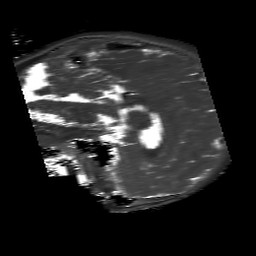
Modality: T2map
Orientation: sagittal
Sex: male
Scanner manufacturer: siemens
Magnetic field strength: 3 T
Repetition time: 4 s